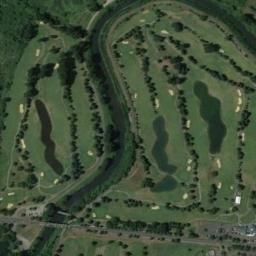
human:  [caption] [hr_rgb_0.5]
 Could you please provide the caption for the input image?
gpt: There is a road next to the golf course .

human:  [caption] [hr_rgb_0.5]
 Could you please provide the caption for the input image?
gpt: There are two parallel paths from top left to bottom right .

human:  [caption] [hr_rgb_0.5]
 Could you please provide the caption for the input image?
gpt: The golf course has some lakes, Fairways, Barrier trees and sandpits and a river goes through the golf course .

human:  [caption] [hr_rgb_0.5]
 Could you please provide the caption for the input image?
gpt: There are many bunkers and trails on a large green lawn on the golf course, Several lakes and many lined trees .

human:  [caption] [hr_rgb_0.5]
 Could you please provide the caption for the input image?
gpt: There are some rows of green trees and a river on the golf course .